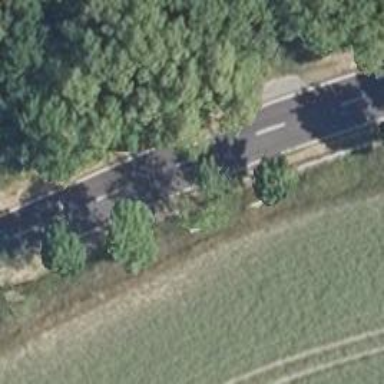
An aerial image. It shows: Tertiary road with asphalt surface.